【题型】选择题　【知识点】函数　【难度】easy
如图所示，直线$l_1:y=-ax-b$与$l_2:y=bx+a$（$ab\neq 0,a\neq b$）的图象可能是（  ）

A.

B.

C.

D.

\vspace{0.2cm}
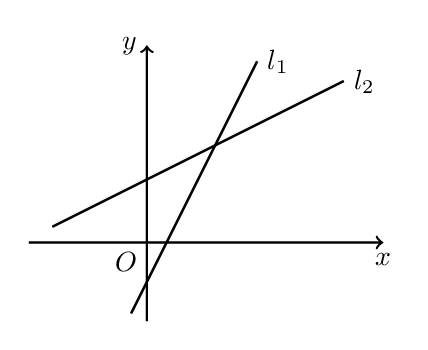
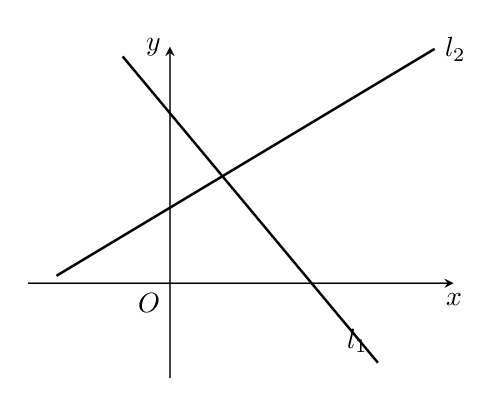
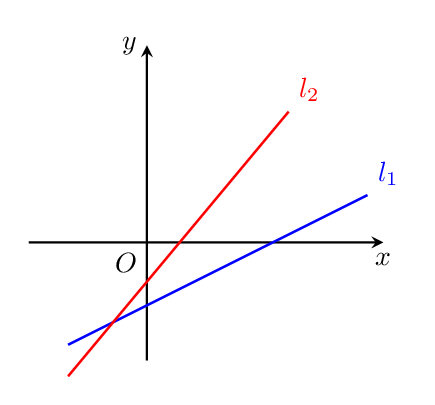
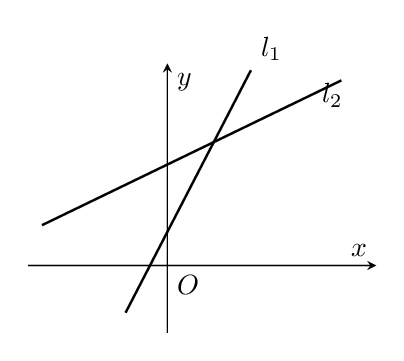
【解答】
\noindent \textbf{【答案】} C

\vspace{0.2cm}
\noindent \textbf{【分析】} 根据斜截式方程的系数的几何意义，逐一判断各选项即得.

\vspace{0.2cm}
\noindent \textbf{【详解】} 对于A，由$l_1:y=-ax-b$的图象，可知$-a>0$，$-b<0$，即$a<0$，$b>0$，
而由$l_2:y=bx+a$的图象，可知$b>0$，$a>0$，产生矛盾，故A错误；

\noindent 对于B，由$l_1:y=-ax-b$的图象，可知$-a<0$，$-b>0$，即$a>0$，$b<0$，
而由$l_2:y=bx+a$的图象，可知$b>0$，$a>0$，产生矛盾，故B错误；

\noindent 对于C，由$l_1:y=-ax-b$的图象，可知$-a>0$，$-b<0$，即$a<0$，$b>0$，
此时由$l_2:y=bx+a$的图象，可知$b>0$，$a<0$，两者一致，故C正确；

\noindent 对于D，由$l_1:y=-ax-b$的图象，可知$-a>0$，$-b>0$，即$a<0$，$b<0$，
而由$l_2:y=bx+a$的图象，可知$b>0$，$a>0$，产生矛盾，故D错误.
故选：C.